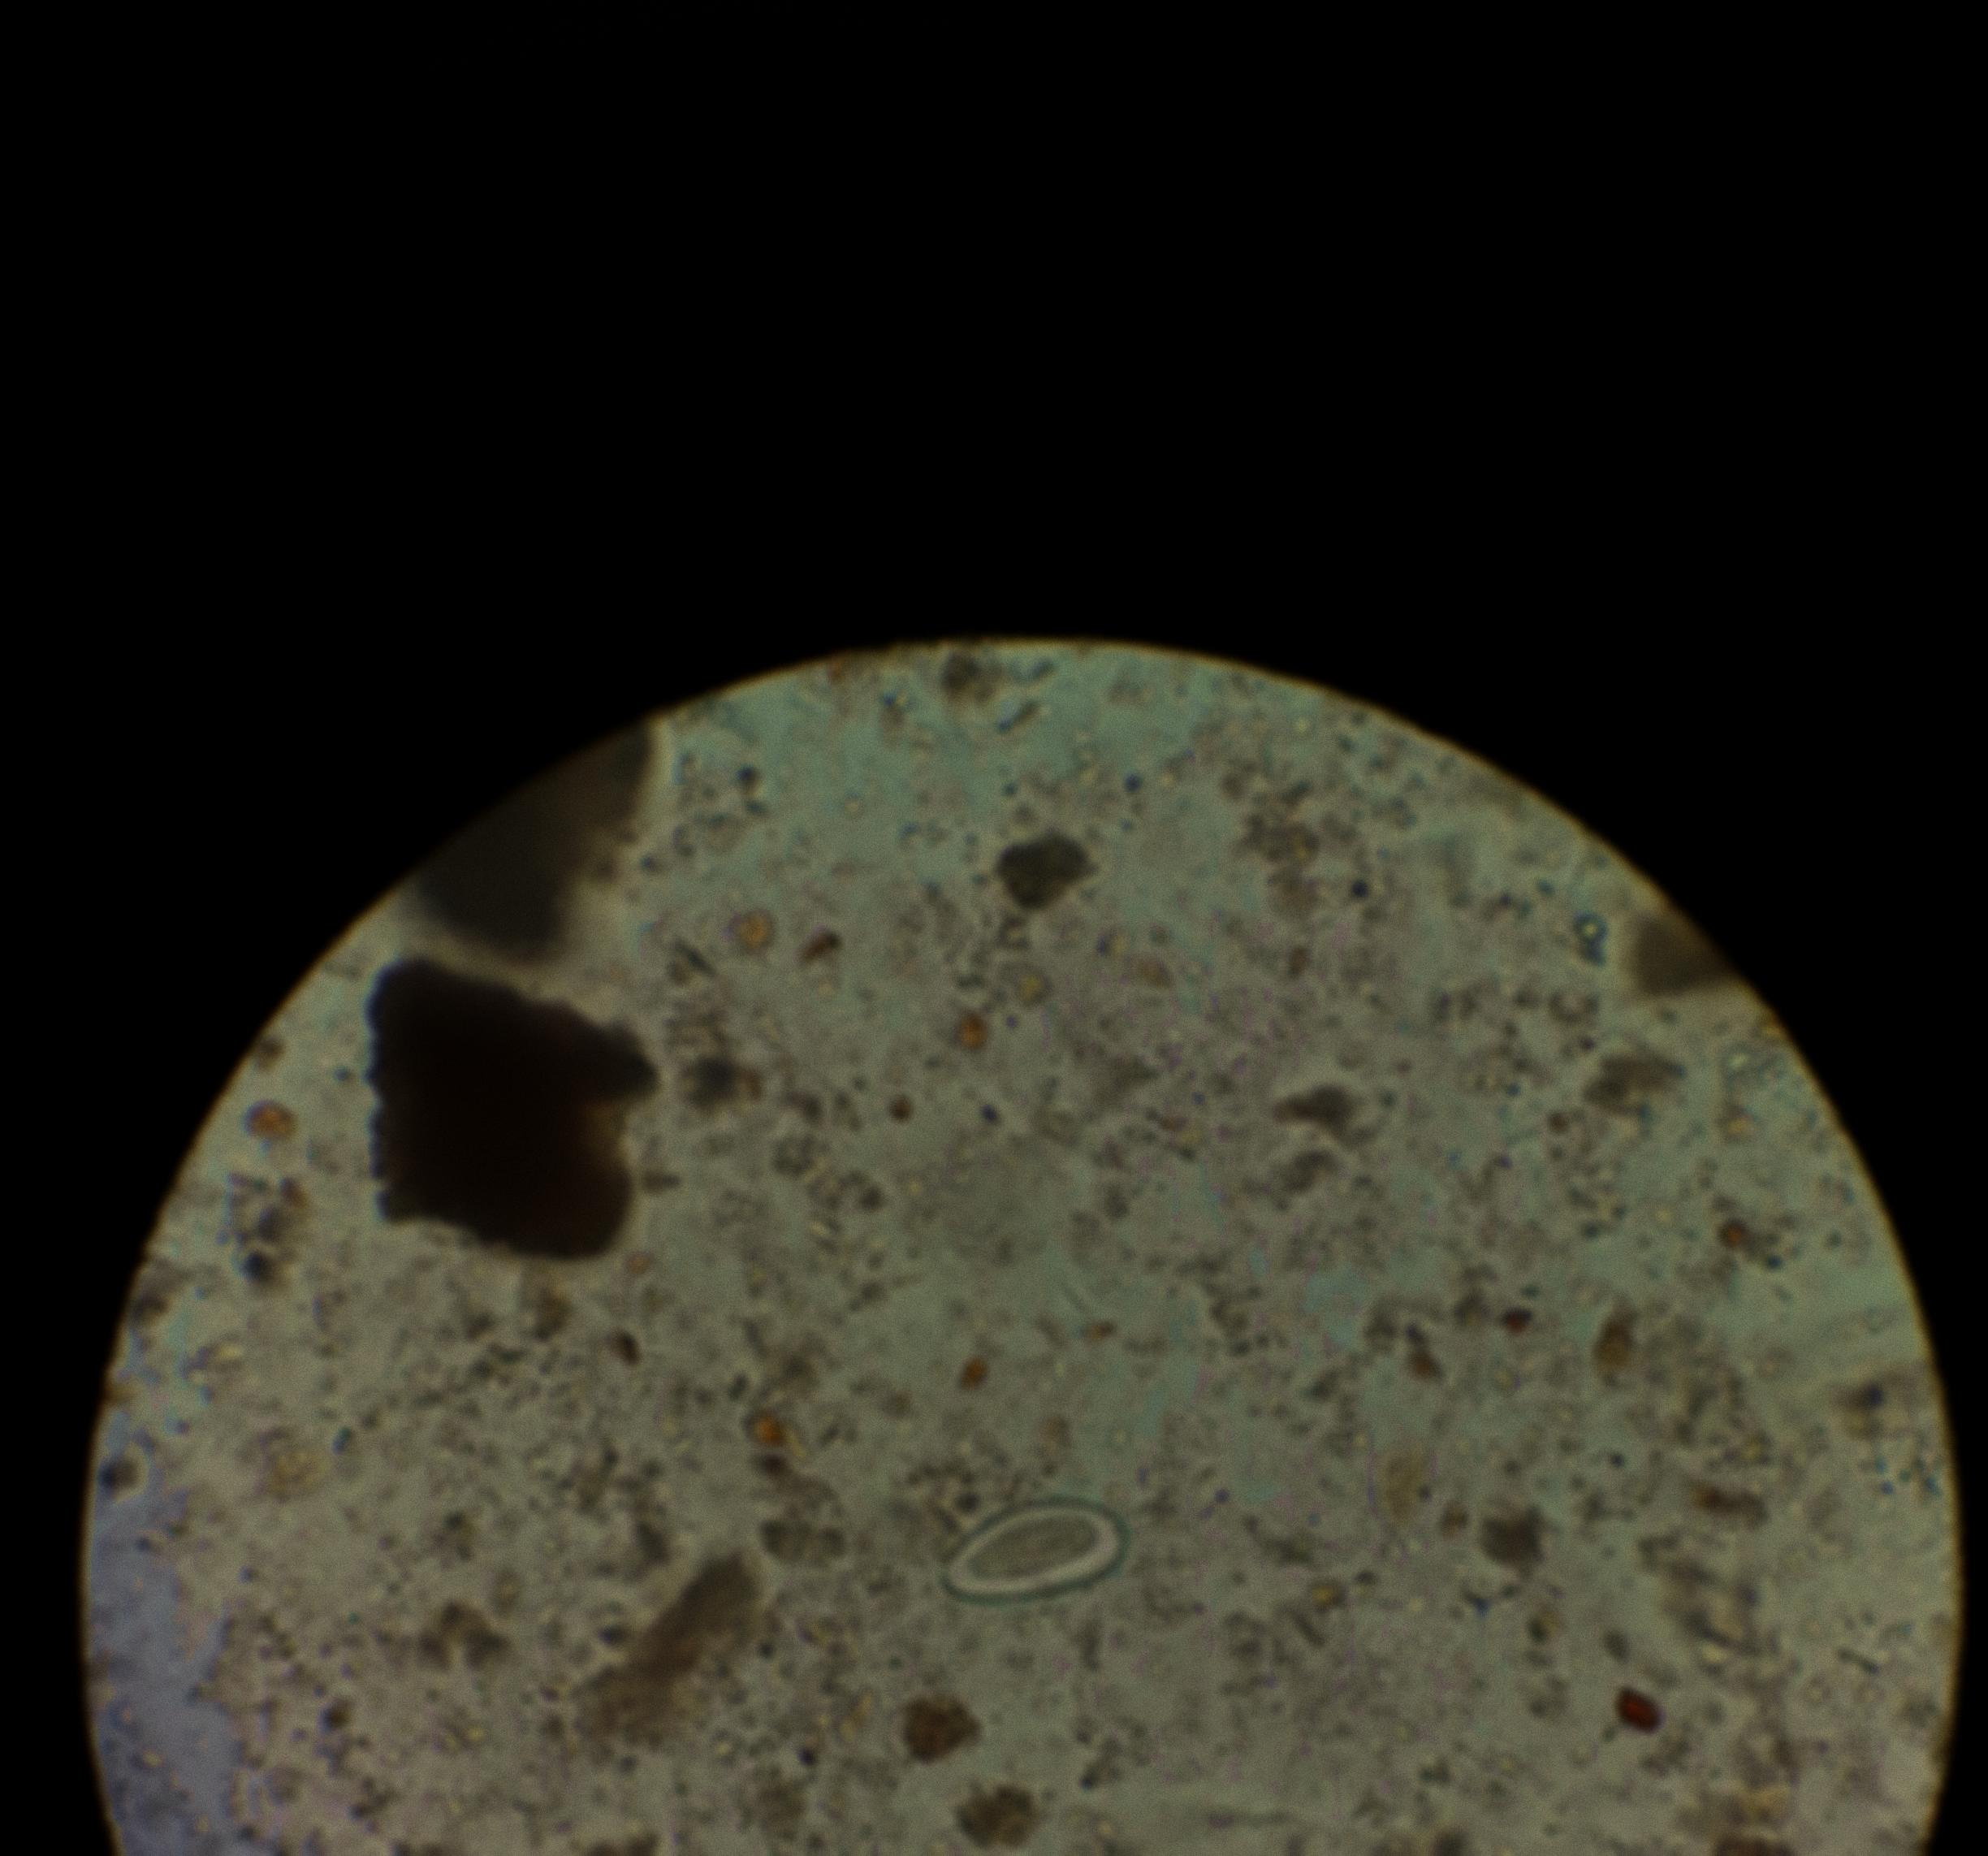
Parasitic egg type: Enterobius vermicularis